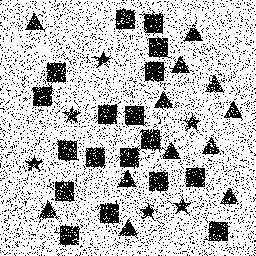
Squares: 18
Triangles: 12
Stars: 6
Total shapes: 36